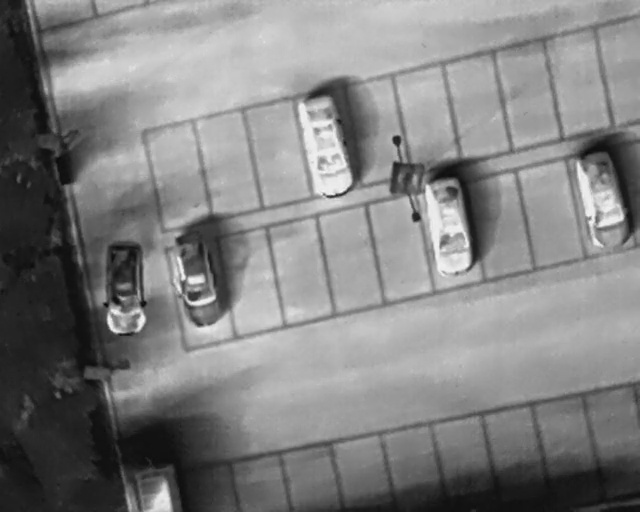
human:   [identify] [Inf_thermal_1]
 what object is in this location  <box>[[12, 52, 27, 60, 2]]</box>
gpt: <ref>1 large car at the left</ref>

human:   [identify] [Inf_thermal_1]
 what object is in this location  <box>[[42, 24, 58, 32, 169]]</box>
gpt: <ref>1 large car at the top</ref>

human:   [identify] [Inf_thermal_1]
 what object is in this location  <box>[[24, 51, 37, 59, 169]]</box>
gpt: <ref>1 large car at the center</ref>